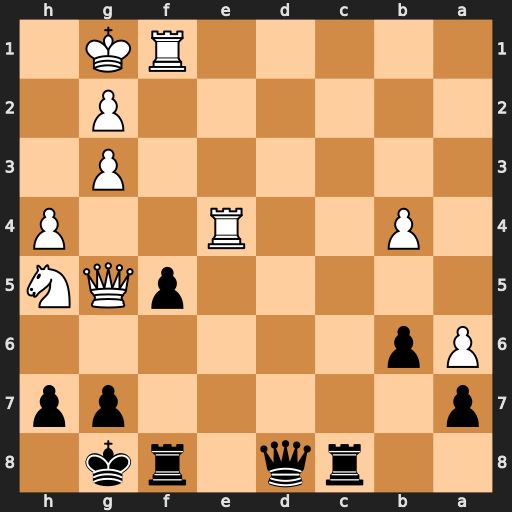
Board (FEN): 2rq1rk1/p5pp/Pp6/5pQN/1P2R2P/6P1/6P1/5RK1
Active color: b
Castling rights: -
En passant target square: -
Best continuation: Qxg5 hxg5 fxe4